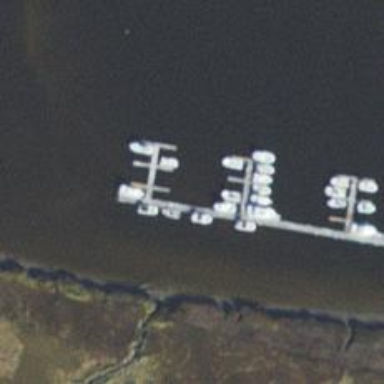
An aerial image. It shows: Pier with mooring facilities.